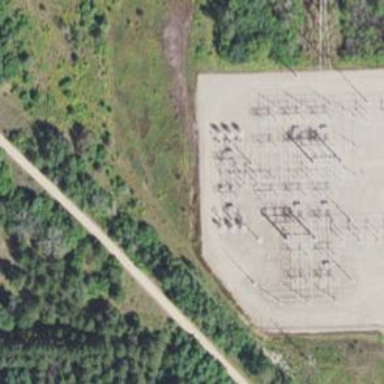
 serving as tower to safeguard against lightning strikes."